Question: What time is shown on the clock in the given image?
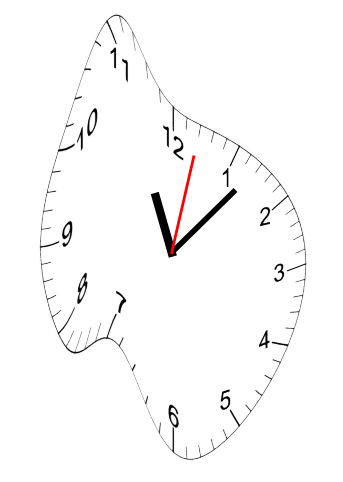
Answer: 11:07:02